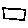
Label: square